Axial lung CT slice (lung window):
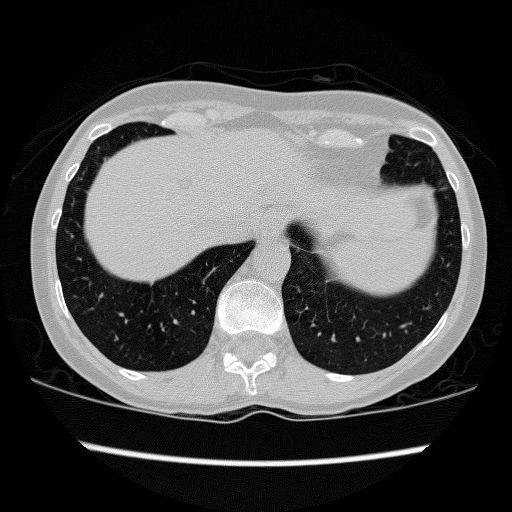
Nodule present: no